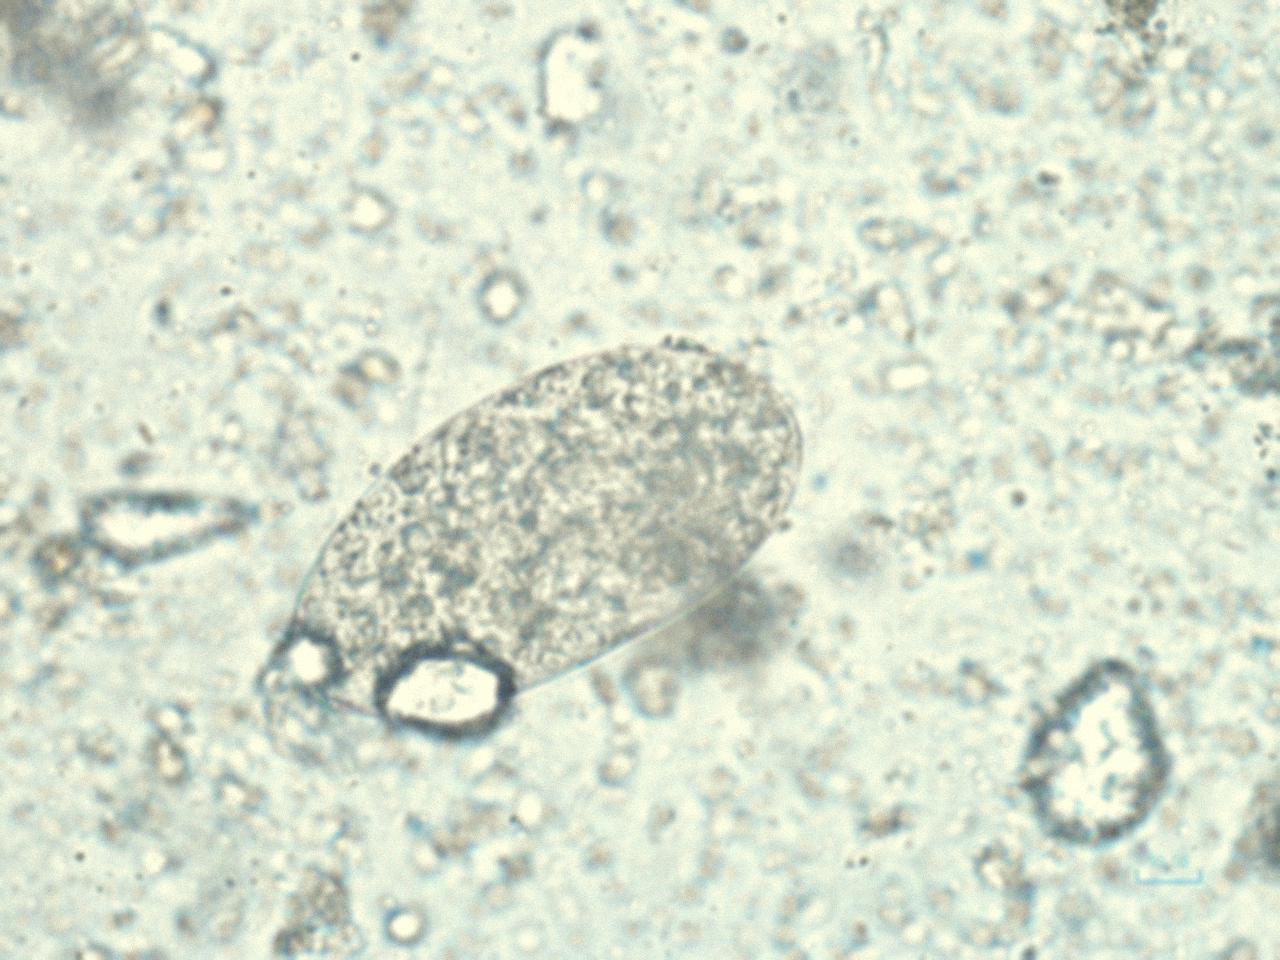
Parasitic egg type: Fasciolopsis buski